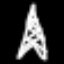
Label: The Eiffel Tower